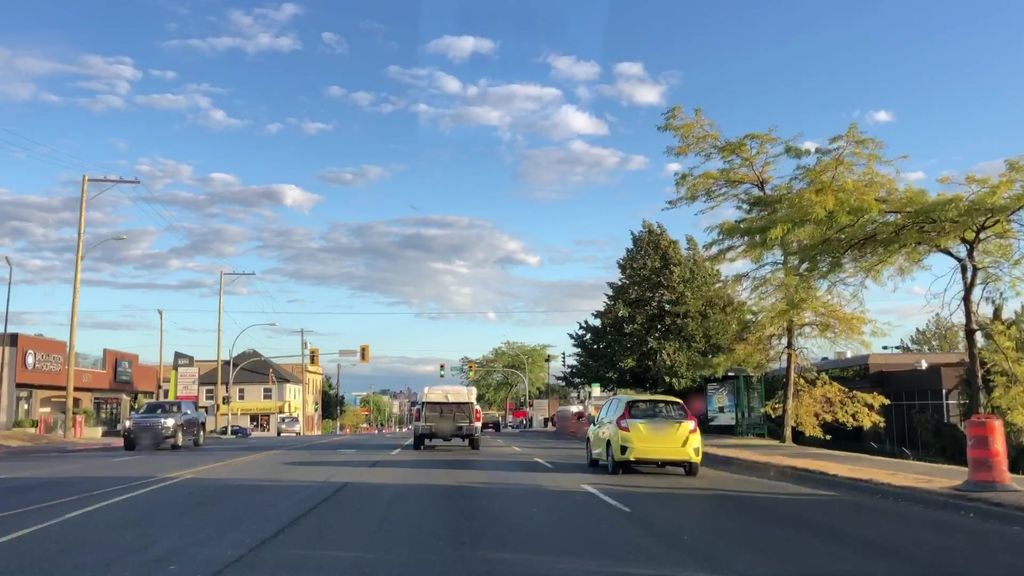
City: victoria